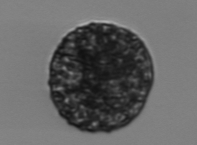
Label: Vicicitus_globosus